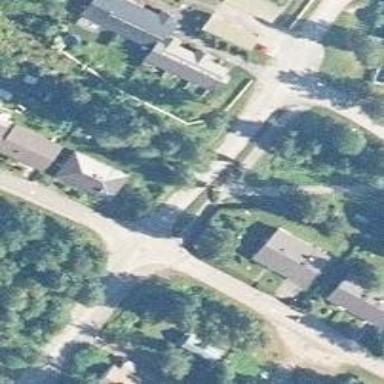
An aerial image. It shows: Asphalt cycleway track.